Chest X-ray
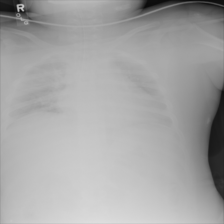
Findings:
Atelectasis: negative
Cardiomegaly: negative
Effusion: negative
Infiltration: negative
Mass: negative
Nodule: negative
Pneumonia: negative
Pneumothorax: negative
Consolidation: negative
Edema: negative
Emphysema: negative
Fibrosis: negative
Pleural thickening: negative
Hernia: negative